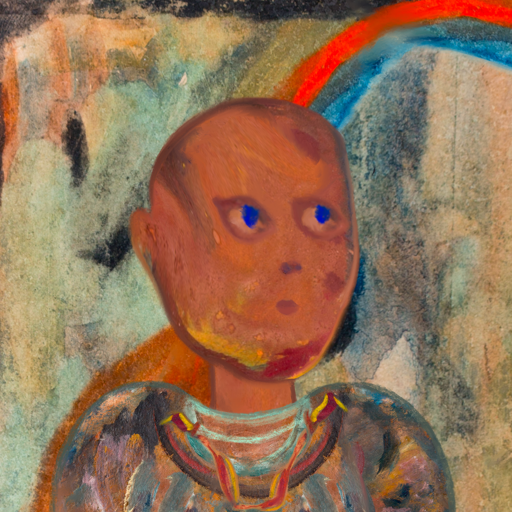
Background: Childish, Head And Neck Side: Mother_And_Son_Son, Face Side: Mother_And_Son_Mother, Bust: Boggyland, Hair Side: Blank, Head Accessory: Blank, Second Necklace: Gypsy_Mother_1, Necklace: Blank, Baby: Blank